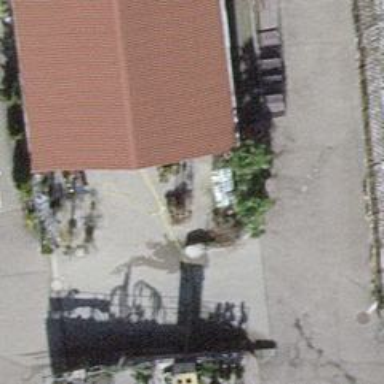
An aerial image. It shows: Garden center.